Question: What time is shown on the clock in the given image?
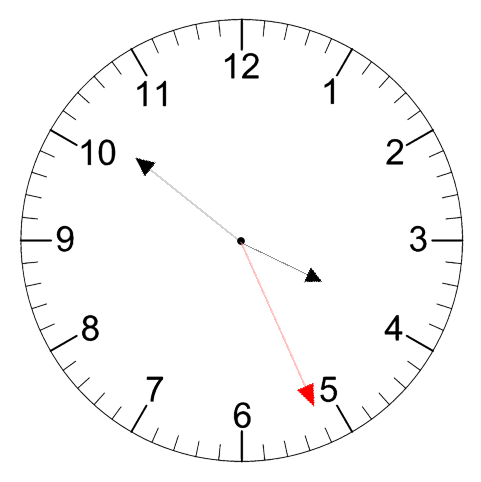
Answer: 03:51:26